Question: I want to build project using native code and to do this I need CMake but it isn't available from Android Studio SDK Tools.. When I install it manually it isn't work out.. According to <URL> I have to install CMake from SDK Tools, not manually, but CMake isn't in SKD Tools:

I use Android Studio 2.2.3.
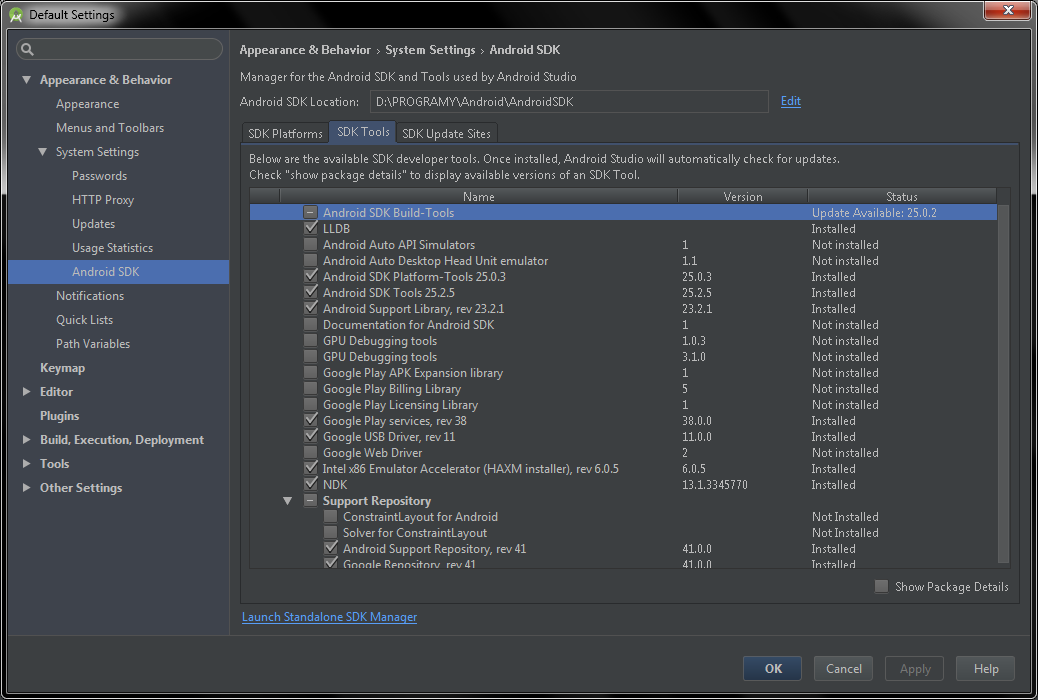